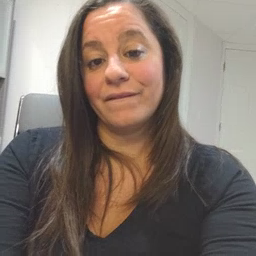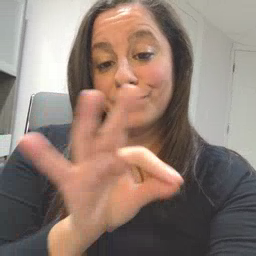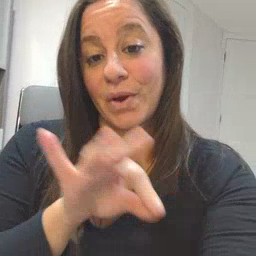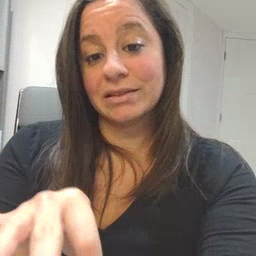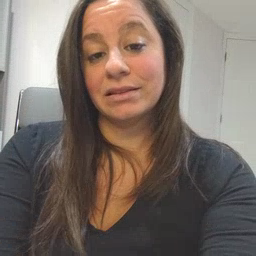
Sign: frenchfries